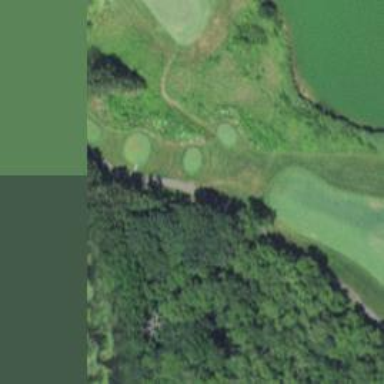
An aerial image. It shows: Grassy area designated as golf tee.